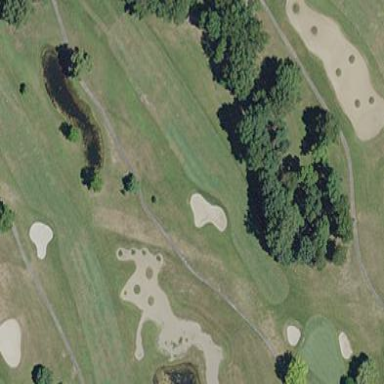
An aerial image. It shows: Golf fairway surrounded by grass.